Interaction volume radius: 5 \u00c5
Interaction volume height: 50 \u00c5
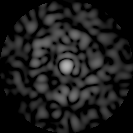
Disorder parameter: 0.8207